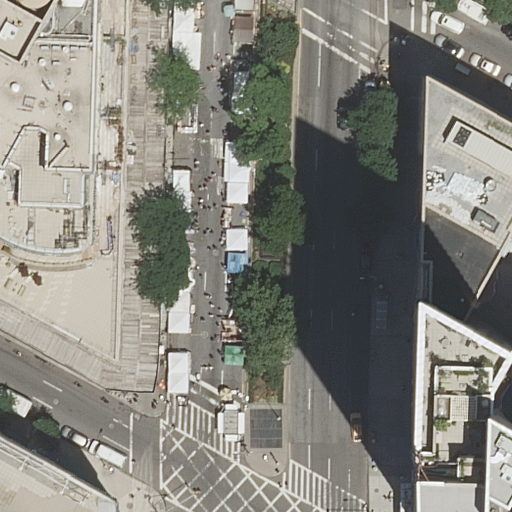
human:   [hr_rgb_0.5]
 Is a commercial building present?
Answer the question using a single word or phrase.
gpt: no

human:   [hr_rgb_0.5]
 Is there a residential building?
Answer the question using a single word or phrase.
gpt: yes

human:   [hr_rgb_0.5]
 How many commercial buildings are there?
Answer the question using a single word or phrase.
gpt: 0

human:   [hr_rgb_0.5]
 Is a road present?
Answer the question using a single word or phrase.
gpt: yes

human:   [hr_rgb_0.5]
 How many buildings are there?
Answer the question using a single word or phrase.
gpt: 4

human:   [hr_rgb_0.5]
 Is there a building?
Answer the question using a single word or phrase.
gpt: yes

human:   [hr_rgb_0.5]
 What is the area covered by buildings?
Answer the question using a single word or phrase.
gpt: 4963m2

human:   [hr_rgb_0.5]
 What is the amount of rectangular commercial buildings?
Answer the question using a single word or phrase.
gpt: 0

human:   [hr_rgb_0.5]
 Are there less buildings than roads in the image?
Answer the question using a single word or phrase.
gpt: yes

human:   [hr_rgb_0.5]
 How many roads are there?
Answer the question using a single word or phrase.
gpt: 9

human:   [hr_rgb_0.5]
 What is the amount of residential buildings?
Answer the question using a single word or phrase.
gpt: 4

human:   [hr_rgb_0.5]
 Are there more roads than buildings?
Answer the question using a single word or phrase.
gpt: yes

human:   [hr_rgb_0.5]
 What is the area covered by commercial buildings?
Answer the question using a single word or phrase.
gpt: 0m2

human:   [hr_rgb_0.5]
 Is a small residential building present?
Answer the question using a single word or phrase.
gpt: no

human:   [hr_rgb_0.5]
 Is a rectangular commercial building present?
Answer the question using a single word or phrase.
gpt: no

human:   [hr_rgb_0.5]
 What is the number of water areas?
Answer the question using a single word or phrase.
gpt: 0

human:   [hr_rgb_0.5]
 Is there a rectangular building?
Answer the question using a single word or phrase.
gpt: yes

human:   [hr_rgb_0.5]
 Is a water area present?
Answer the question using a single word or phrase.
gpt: no

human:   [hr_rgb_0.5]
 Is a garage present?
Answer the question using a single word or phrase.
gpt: no

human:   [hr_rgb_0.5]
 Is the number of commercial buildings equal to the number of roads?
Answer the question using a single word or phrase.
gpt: no

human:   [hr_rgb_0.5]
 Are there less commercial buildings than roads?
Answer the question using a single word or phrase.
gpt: yes

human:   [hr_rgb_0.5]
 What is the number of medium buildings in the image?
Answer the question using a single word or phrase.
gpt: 1

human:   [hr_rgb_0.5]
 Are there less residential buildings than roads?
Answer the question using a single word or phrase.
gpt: yes

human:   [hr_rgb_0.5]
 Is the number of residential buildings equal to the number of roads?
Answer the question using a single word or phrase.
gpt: no

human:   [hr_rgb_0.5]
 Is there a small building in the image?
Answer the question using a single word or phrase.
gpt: no

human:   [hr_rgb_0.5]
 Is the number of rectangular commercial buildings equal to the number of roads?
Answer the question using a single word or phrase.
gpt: no

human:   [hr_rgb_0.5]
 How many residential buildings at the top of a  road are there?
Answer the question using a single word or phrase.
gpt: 1

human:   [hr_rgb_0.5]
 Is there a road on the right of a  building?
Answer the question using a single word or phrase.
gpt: yes

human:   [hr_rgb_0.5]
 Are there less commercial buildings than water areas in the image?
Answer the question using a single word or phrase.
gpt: no

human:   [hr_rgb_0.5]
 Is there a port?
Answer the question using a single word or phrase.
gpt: no

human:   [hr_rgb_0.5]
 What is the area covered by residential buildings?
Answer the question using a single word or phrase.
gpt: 4963m2

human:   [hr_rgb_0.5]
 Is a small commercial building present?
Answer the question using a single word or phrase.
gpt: no

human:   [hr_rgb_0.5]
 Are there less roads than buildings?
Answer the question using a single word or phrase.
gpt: no

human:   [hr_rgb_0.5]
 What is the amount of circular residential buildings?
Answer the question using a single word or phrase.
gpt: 0

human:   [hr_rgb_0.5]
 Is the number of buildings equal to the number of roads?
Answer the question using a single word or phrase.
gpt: no

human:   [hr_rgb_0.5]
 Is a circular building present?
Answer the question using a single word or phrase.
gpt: no

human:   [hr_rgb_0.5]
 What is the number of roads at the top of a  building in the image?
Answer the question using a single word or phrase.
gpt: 9

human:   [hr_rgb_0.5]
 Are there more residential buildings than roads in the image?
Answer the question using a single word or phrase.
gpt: no

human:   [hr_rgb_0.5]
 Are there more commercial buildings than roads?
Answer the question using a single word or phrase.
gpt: no

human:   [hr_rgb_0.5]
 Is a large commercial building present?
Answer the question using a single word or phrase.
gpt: no

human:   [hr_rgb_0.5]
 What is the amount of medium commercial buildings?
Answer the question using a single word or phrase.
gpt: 0

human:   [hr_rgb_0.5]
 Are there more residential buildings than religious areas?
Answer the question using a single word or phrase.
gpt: yes

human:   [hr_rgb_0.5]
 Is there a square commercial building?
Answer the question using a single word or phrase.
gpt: no

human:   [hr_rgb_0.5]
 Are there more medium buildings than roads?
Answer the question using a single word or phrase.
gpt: no

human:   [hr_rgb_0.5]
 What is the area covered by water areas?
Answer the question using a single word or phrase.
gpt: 0m2

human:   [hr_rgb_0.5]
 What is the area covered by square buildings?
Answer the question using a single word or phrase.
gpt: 0m2

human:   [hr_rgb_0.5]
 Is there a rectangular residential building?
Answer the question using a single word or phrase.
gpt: yes

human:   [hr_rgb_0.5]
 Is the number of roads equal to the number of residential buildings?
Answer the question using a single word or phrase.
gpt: no

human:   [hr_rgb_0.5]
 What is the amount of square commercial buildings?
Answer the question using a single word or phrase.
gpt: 0

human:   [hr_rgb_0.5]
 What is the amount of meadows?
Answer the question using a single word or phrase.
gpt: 0

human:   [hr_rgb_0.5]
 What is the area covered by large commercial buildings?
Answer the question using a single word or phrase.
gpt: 0m2

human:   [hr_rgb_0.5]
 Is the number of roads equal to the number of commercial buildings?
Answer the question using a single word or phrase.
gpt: no

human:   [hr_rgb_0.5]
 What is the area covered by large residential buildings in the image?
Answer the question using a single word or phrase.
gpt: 4815m2

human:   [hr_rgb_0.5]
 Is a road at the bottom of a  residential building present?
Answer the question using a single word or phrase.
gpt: yes

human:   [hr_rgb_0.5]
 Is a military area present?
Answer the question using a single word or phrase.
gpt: no

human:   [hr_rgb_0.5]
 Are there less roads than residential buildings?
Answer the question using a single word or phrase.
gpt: no

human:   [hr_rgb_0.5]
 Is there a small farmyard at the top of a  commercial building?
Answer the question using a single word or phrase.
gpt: no

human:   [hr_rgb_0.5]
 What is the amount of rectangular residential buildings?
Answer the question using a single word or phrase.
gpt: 2

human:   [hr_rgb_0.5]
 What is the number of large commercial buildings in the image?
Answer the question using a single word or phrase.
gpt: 0

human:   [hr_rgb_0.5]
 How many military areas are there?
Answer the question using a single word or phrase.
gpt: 0

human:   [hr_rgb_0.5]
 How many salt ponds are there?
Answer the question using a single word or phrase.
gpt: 0

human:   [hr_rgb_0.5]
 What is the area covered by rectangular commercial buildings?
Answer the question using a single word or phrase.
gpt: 0m2

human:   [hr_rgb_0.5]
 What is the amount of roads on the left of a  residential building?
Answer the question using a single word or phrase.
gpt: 8

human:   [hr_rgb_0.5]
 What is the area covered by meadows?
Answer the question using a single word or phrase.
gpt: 0m2